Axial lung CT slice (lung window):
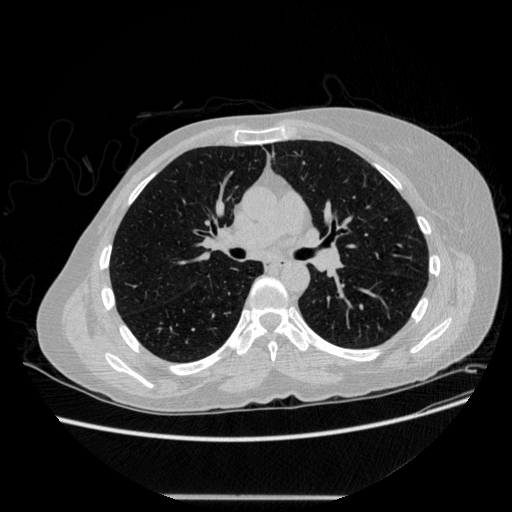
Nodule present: no